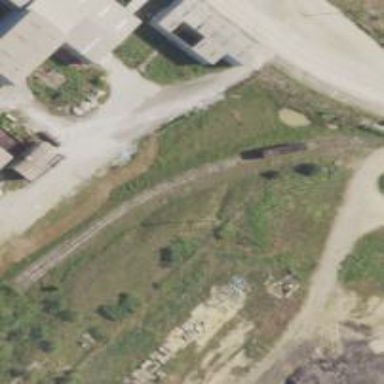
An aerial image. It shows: Railway spur service.